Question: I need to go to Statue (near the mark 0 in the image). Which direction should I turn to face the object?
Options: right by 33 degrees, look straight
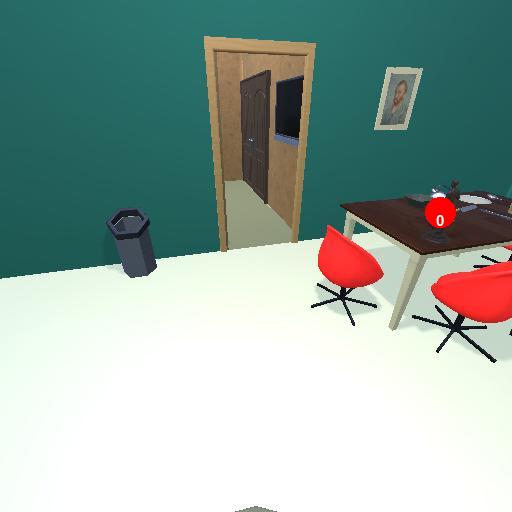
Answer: right by 33 degrees